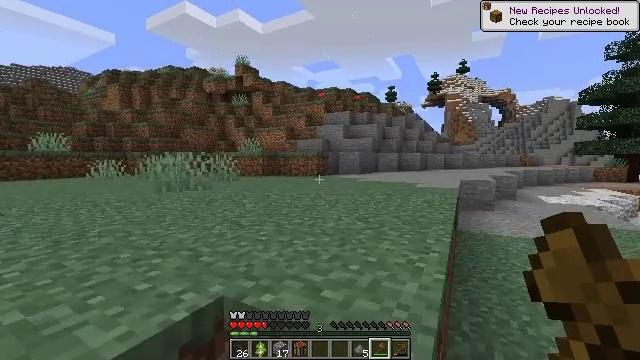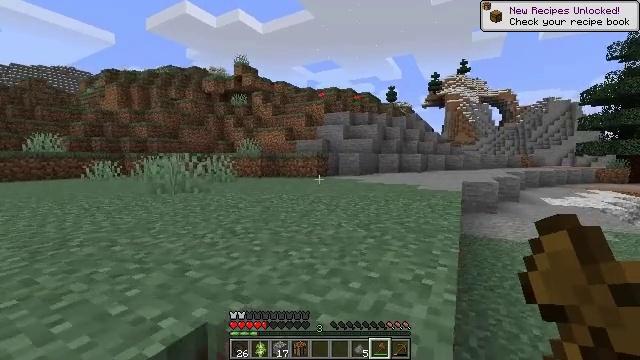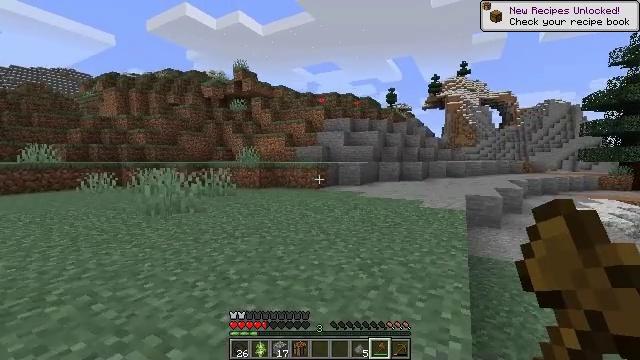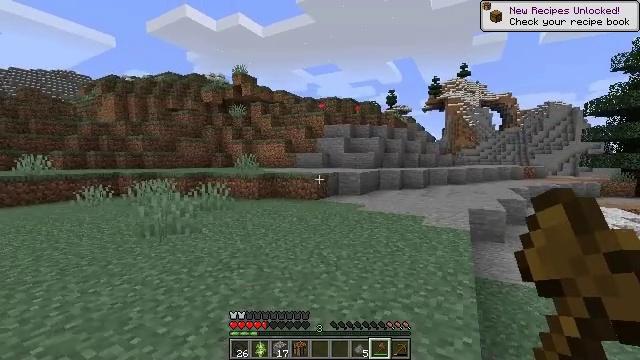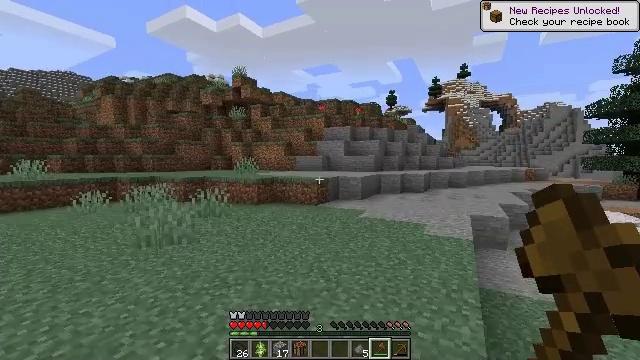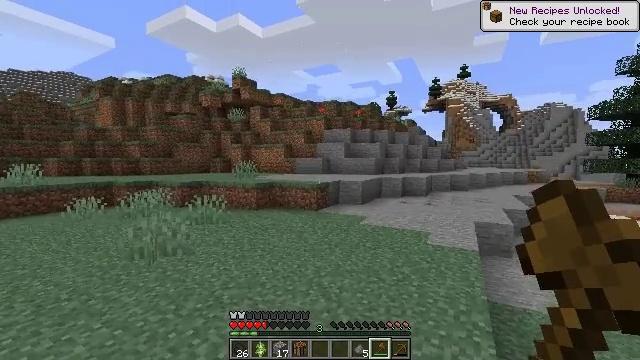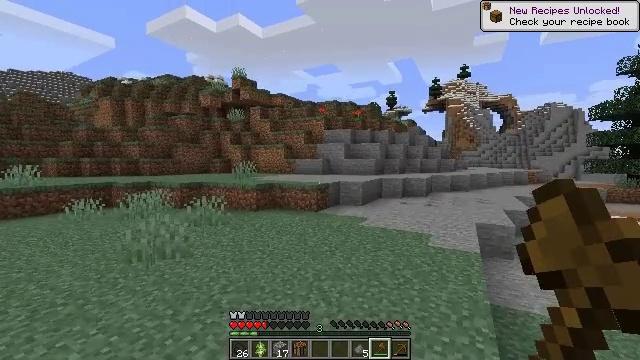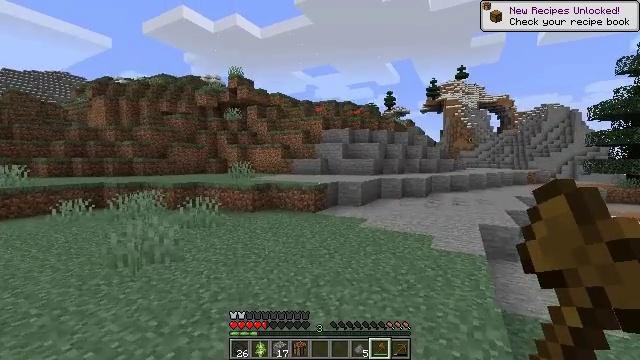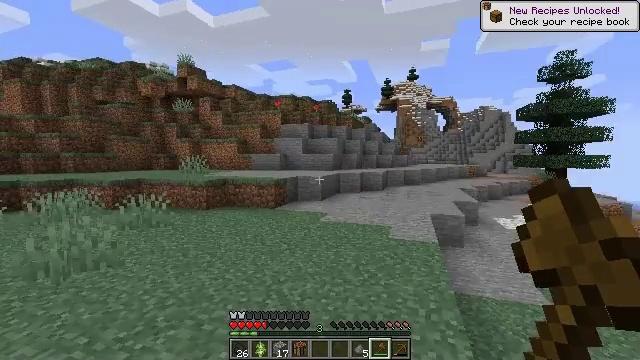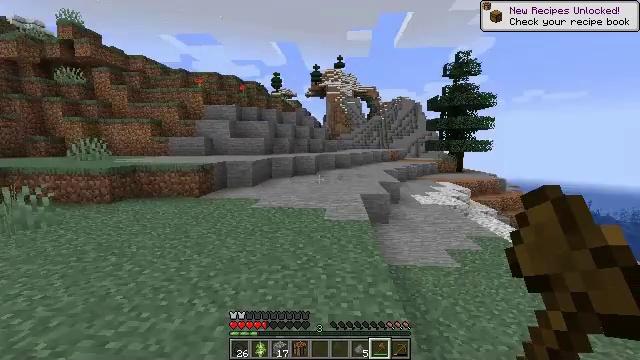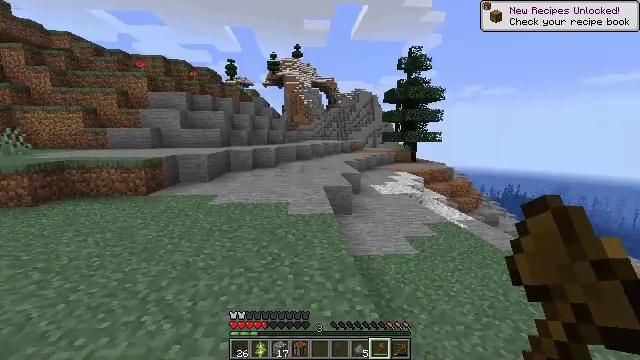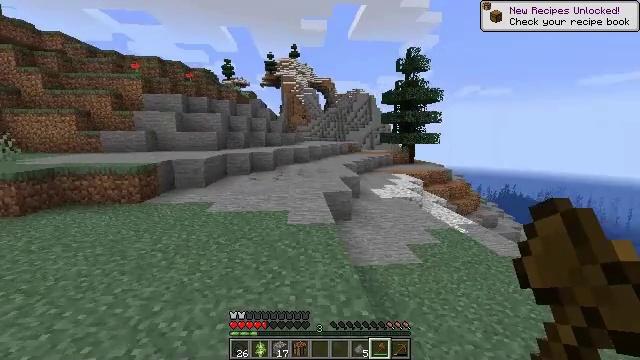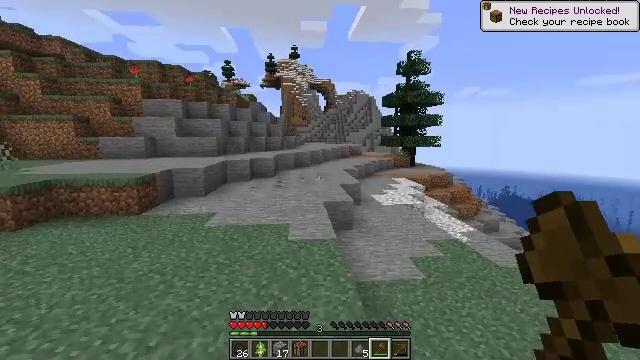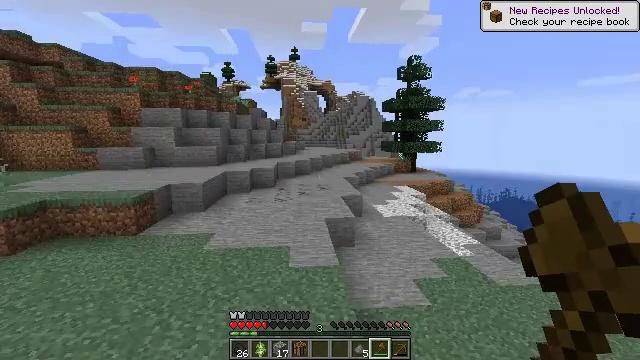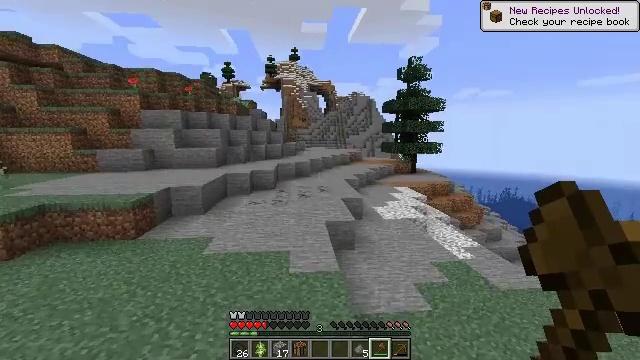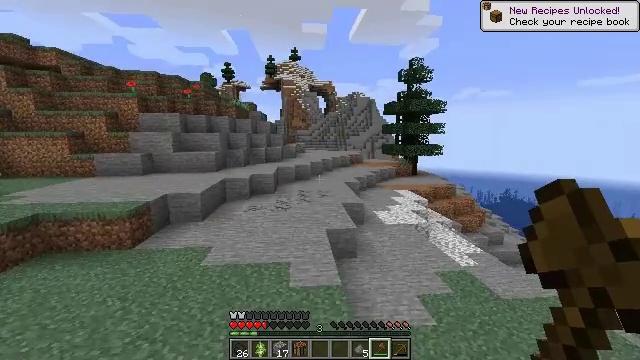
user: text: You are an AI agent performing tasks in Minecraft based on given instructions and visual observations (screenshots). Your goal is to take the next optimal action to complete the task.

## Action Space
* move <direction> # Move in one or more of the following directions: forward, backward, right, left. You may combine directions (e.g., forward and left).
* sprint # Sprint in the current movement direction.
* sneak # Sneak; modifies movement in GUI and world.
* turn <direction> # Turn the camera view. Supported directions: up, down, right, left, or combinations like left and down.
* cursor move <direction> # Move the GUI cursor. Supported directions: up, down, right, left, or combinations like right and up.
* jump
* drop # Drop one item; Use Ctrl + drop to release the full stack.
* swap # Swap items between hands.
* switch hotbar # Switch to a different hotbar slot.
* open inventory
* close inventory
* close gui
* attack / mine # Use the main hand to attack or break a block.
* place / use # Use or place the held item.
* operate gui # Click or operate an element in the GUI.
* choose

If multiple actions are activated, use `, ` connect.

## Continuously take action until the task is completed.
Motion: motion action
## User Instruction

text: Combat the cow.
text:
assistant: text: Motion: move forward, jump
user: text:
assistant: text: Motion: move forward, jump
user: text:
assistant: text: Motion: move forward, jump
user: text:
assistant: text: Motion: move forward, jump
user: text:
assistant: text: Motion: move forward, jump
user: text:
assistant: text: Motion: move forward, jump
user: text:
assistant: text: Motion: move forward, jump
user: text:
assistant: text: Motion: move forward, turn right, jump
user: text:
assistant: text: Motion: move forward, turn right and down, jump
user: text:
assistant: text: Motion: move forward, sprint, turn right and down, jump
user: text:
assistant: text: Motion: move forward, sprint, jump
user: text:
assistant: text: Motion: move forward, sprint, jump
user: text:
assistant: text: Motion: move forward, jump
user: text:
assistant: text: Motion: move forward, jump
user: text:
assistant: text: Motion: move forward, jump
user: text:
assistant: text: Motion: move forward, jump
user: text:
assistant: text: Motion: move forward, jump
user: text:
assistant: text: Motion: move forward, jump
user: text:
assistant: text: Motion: move forward, jump
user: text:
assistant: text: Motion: move forward, jump
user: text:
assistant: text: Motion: move forward, jump
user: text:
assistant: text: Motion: move forward, sprint, jump
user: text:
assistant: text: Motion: move forward, sprint, turn left, jump
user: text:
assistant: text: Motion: move forward, sprint, turn left and up, jump
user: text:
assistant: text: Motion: move forward, sprint, turn left and up, jump
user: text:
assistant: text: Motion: move forward, jump
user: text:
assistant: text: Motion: move forward, jump
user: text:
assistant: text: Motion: move forward, jump
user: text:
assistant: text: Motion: move forward, jump
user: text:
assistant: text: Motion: move forward, jump